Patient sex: F
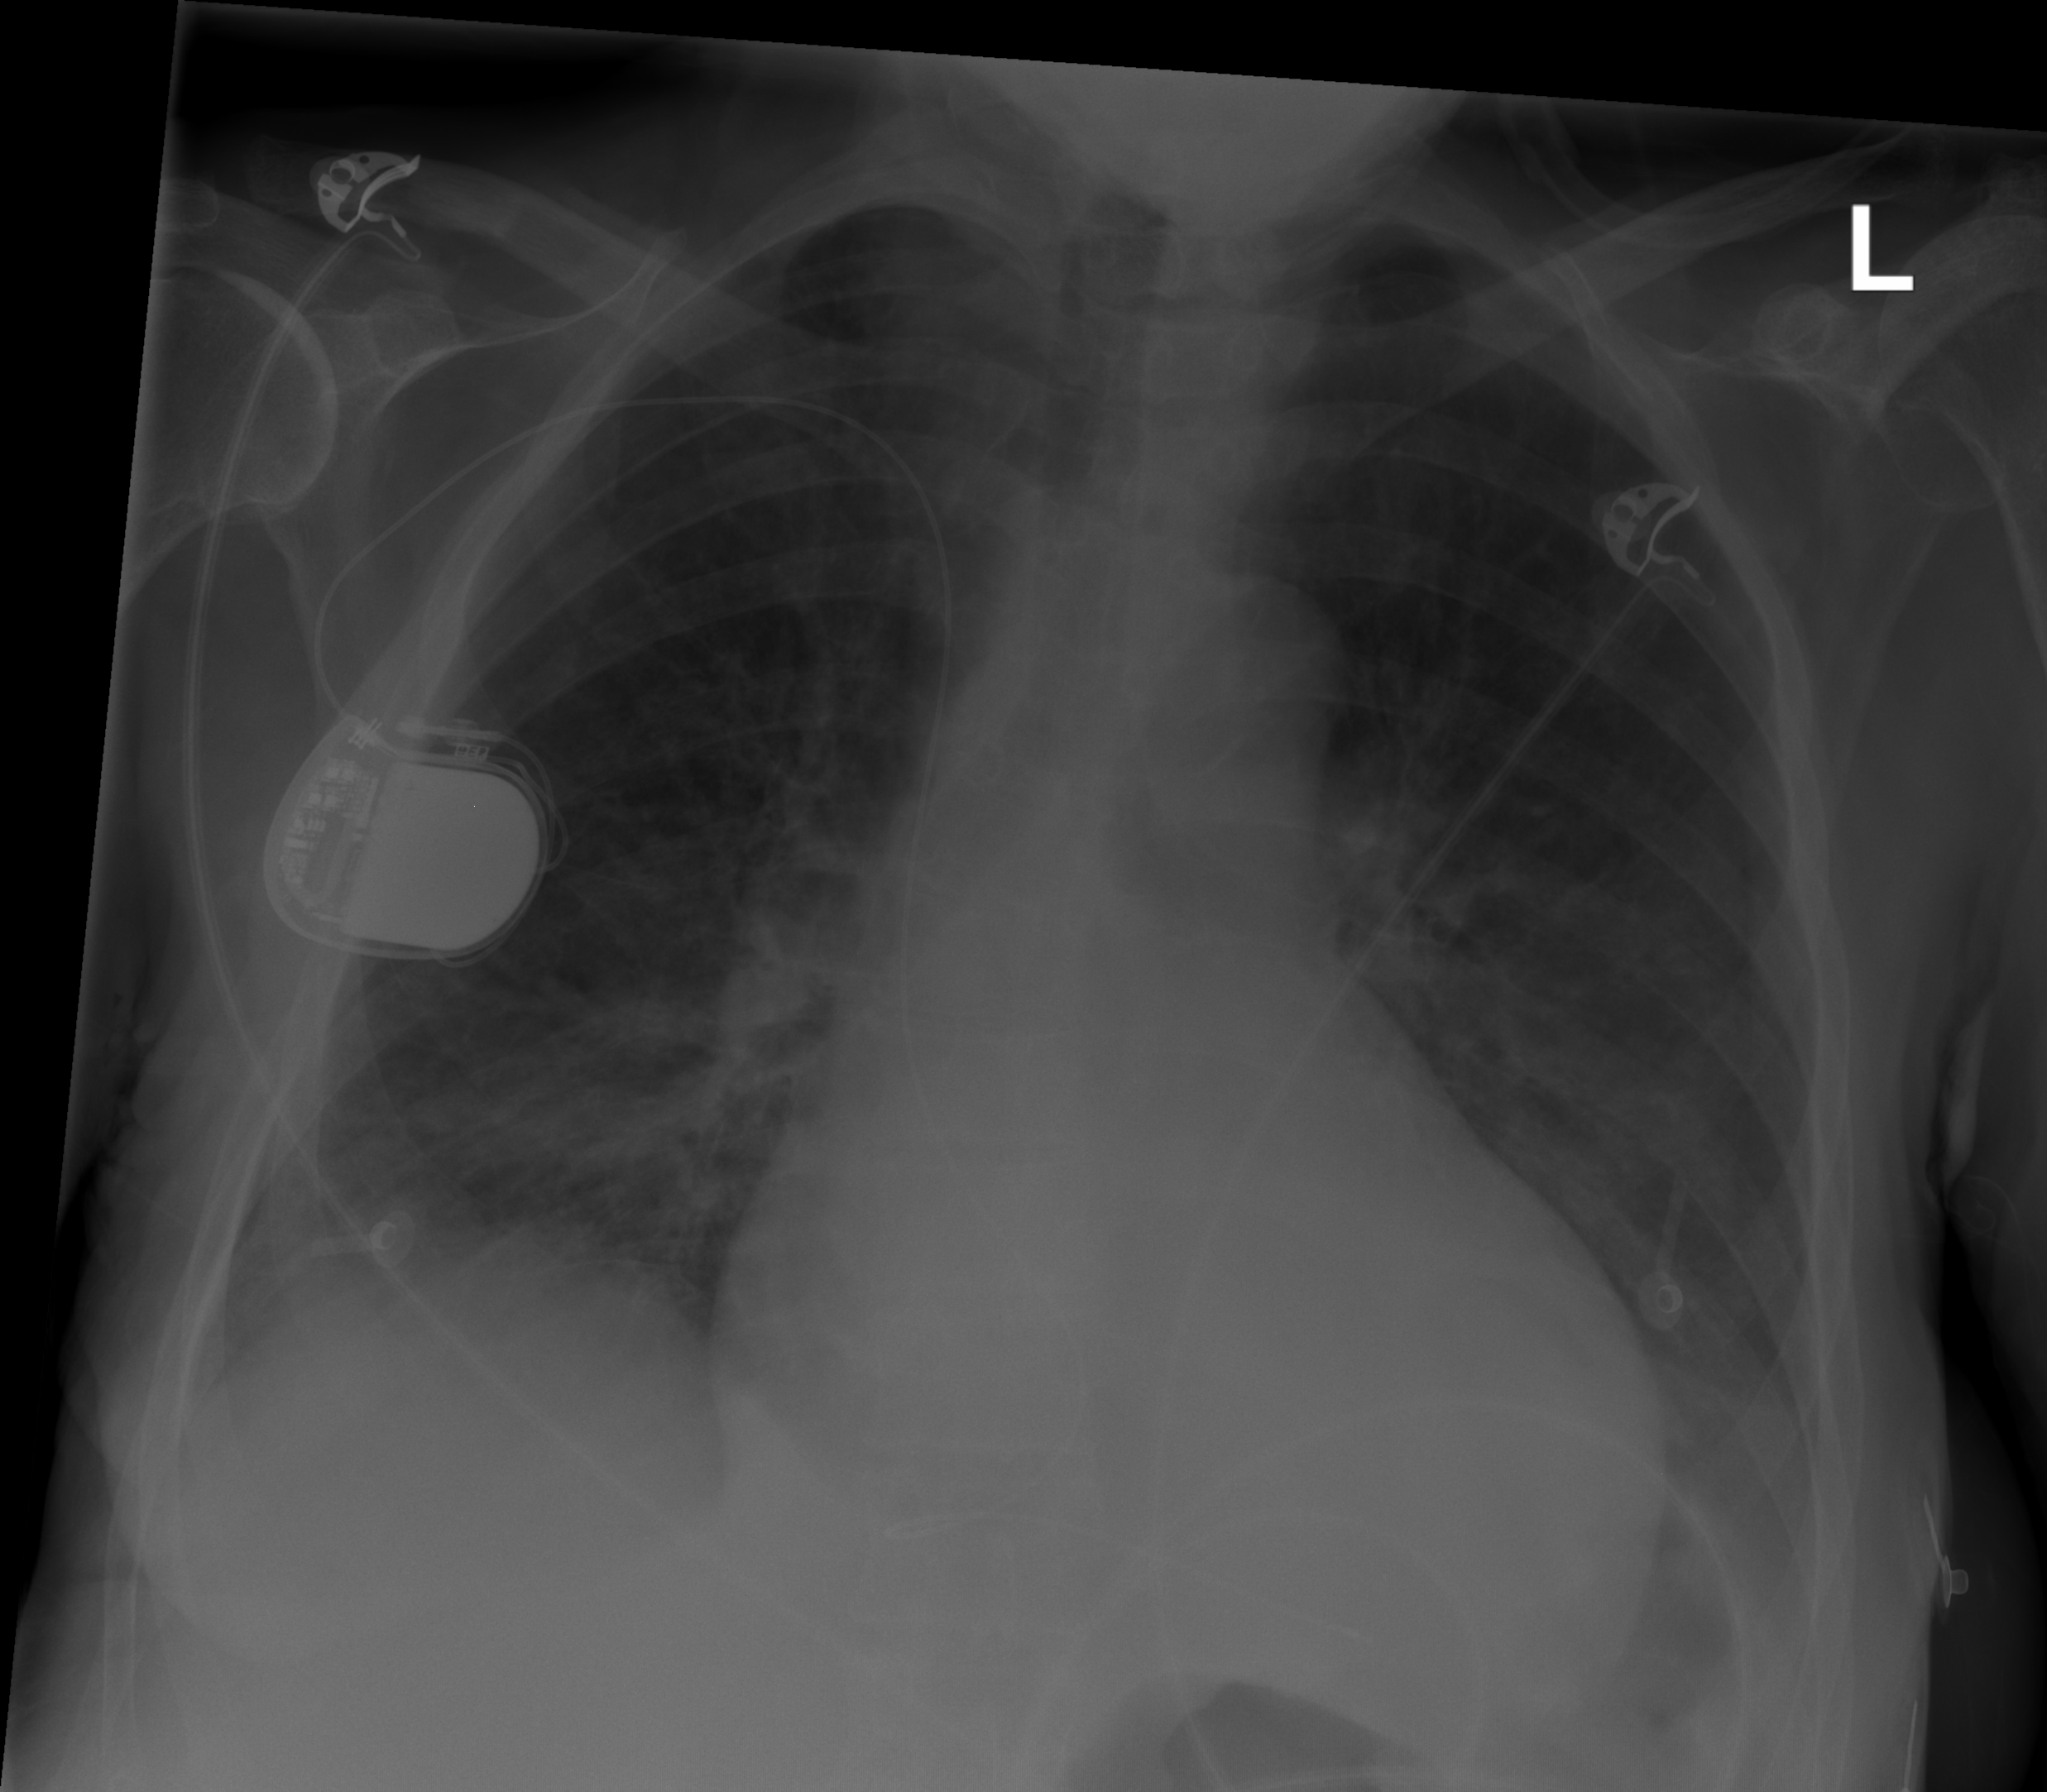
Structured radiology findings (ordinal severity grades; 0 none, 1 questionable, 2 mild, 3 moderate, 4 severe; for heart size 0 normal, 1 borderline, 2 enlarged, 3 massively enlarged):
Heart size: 2
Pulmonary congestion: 2
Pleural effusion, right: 2
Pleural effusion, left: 2
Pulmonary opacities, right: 2
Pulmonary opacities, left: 0
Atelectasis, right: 3
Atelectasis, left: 2